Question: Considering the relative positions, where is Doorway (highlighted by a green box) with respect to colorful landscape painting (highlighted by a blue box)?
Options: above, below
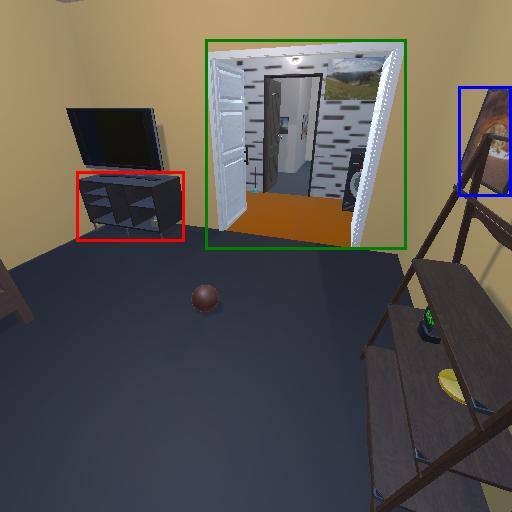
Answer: above